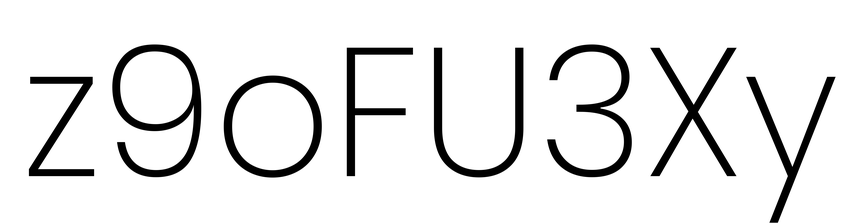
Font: Poppins-ExtraLight